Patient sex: M
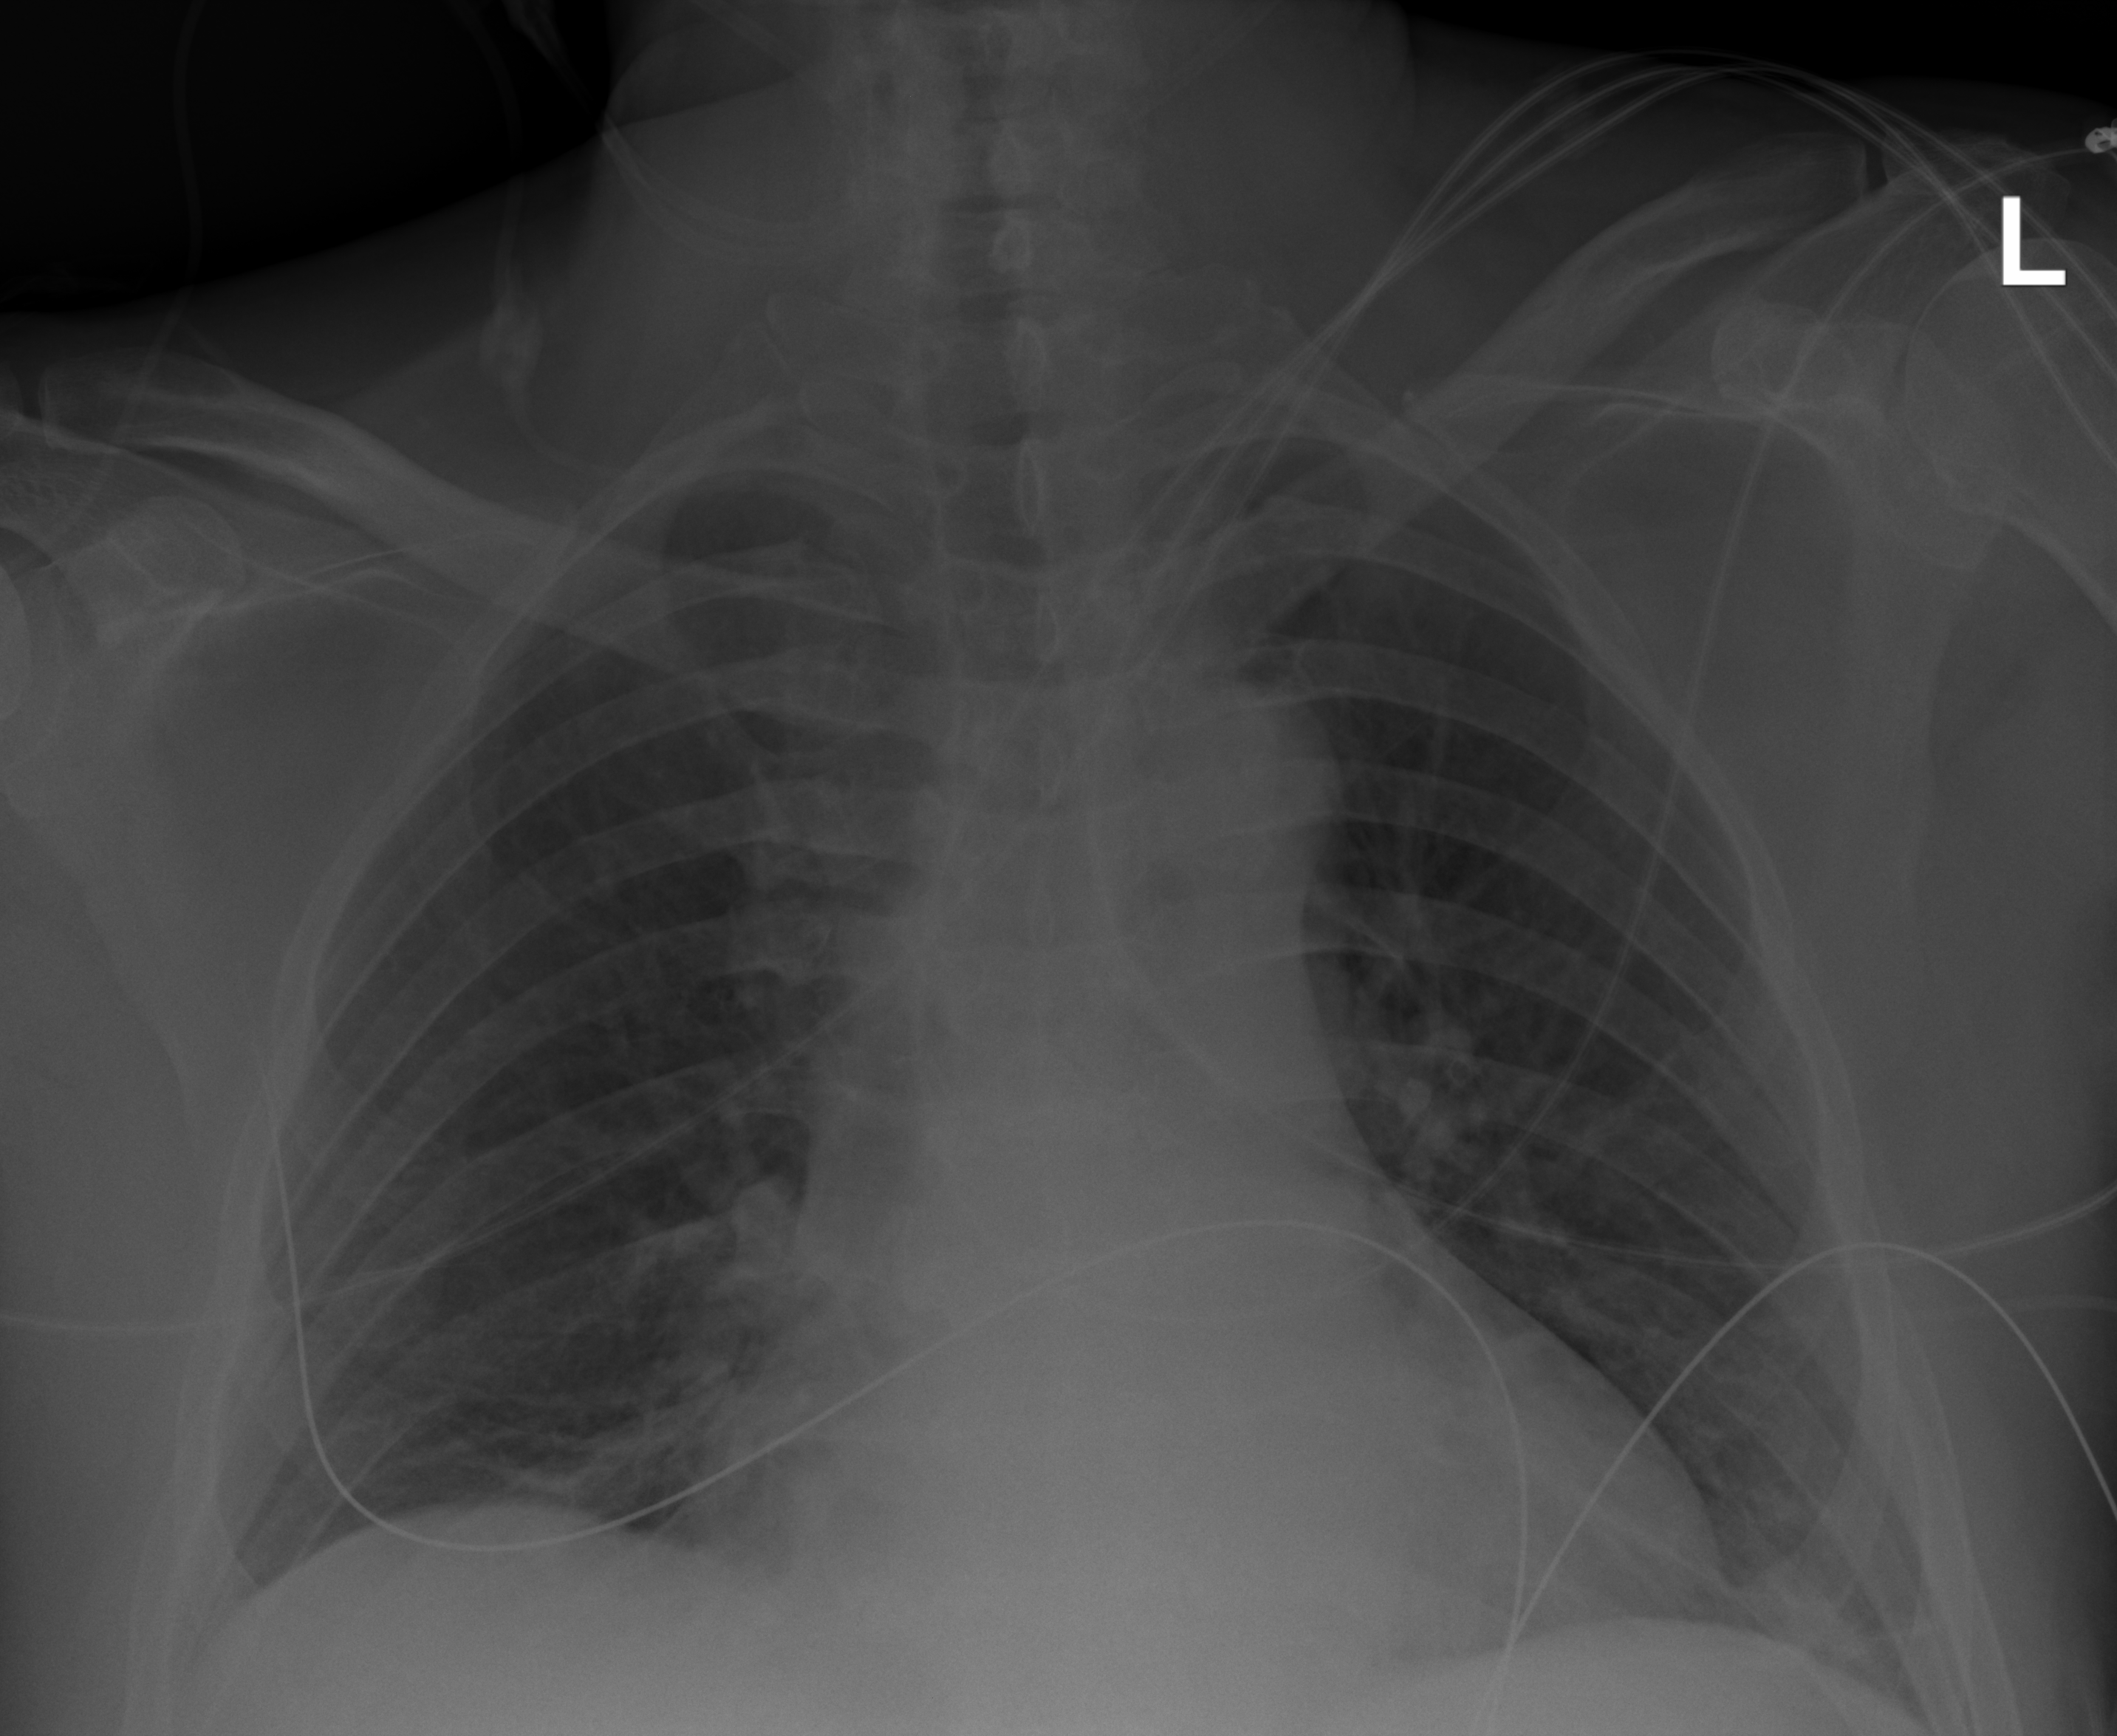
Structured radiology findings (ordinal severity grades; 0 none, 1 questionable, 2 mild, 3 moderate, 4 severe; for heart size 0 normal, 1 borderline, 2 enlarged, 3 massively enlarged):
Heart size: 1
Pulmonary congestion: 0
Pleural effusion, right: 0
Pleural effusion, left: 0
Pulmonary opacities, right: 0
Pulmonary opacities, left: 2
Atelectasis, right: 2
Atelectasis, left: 2